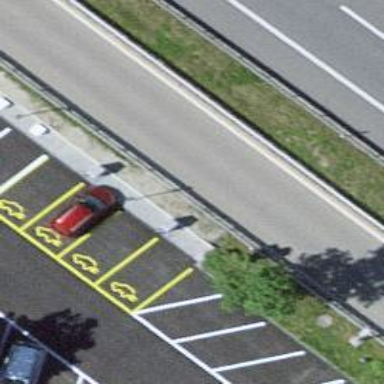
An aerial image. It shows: Charging station.